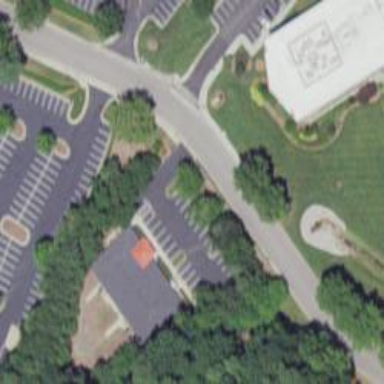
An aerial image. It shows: Parking area with asphalt surface.